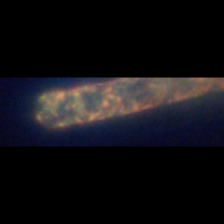
Taxon: Guinardia
Group: Diatoms